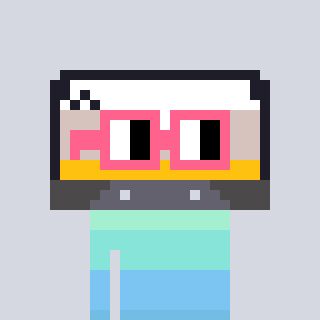
a pixel art character with square pink glasses, a cassette tape-shaped head and a foggrey-colored body on a cool background